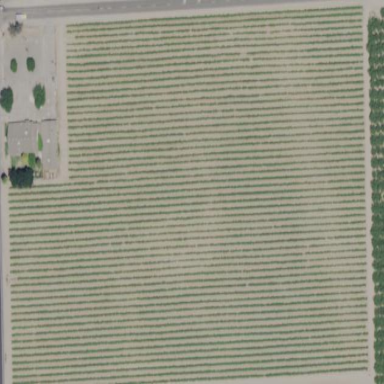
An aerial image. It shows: Vineyard where grapes are grown.